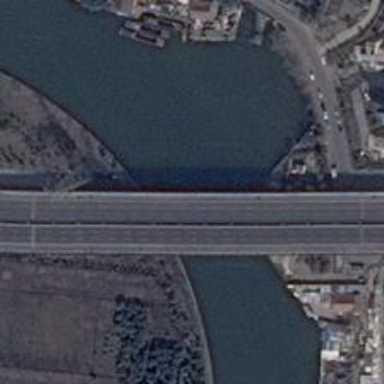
The river has a curved river bank and a wide bridge .